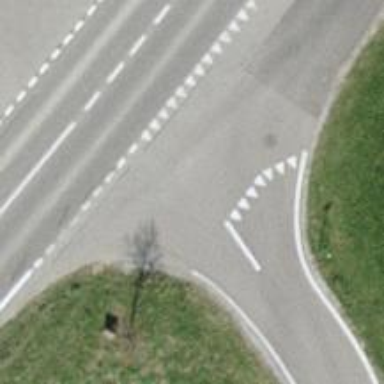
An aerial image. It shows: Road with "give way" sign.